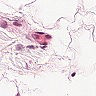
Metastatic tissue present: no